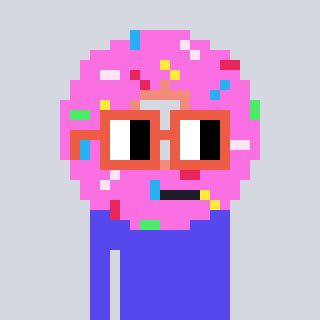
a pixel art character with square orange glasses, a doughnut-shaped head and a computerblue-colored body on a cool background